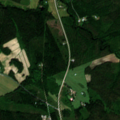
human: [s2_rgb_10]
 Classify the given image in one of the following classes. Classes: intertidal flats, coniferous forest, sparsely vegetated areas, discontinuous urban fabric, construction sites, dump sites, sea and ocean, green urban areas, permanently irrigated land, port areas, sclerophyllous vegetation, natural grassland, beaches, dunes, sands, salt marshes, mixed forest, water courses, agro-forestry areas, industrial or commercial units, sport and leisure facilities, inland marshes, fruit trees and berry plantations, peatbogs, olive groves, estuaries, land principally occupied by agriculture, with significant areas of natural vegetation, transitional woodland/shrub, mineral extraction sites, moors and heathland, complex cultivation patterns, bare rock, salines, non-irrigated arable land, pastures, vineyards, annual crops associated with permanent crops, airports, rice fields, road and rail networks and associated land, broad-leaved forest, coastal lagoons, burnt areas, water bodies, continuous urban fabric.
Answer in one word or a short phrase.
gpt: non-irrigated arable land, coniferous forest, mixed forest